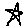
Label: star